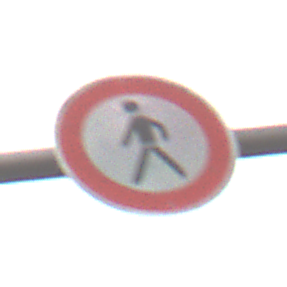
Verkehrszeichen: VerbotFussgaenger
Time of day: MorningAfternoon
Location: Outdoor (Nature)
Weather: Overcast
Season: NotSpecified
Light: Natural